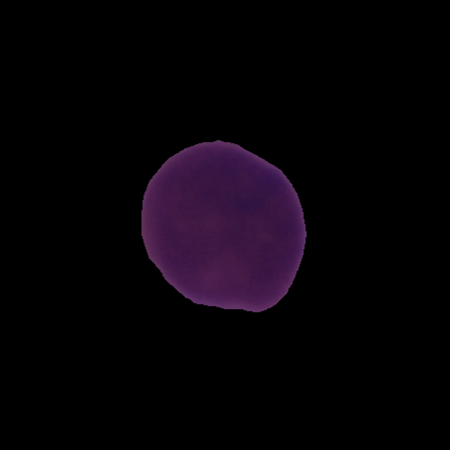
Label: cancer